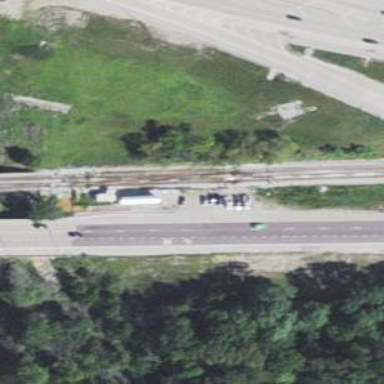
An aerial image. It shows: Railway crossing.